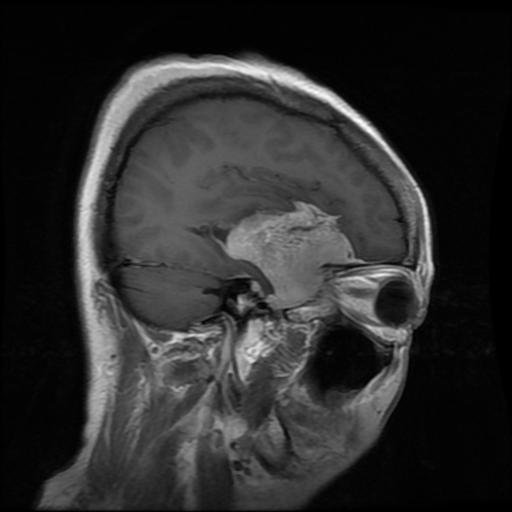
Label: meningioma